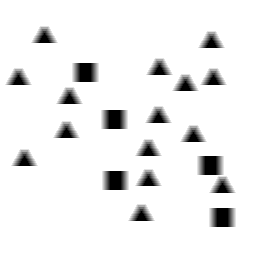
Squares: 5
Triangles: 15
Stars: 0
Total shapes: 20